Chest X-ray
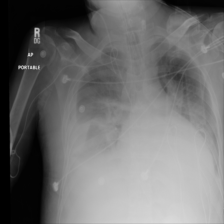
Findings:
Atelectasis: positive
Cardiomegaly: negative
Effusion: positive
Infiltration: negative
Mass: negative
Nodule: negative
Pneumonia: negative
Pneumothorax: negative
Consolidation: positive
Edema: negative
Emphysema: negative
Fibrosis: negative
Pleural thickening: negative
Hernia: negative